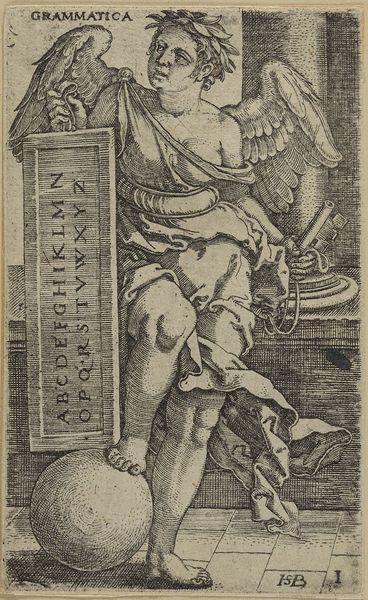
Titel: Die Grammatik aus der Folge der sieben freien Künste
Künstler: Hans Sebald Beham
Standort: Hamburg
Institution: Museum für Kunst und Gewerbe Hamburg
Schlagwörter: frau, renaissance, schrift, papier, grafik, graphik, fotografie, photographie, druckgraphik, druckgrafik, stich, buchstaben, kugel, lorbeer, lorbeerkranz, freien, kupferstich, alphabet, reproduktionen, druckerzeugnisse, krönung, ornamentstich, geflügelt, künste, grammatica, schlüssel